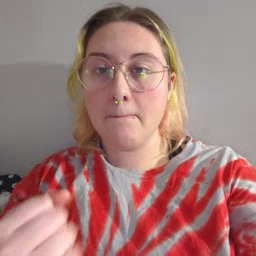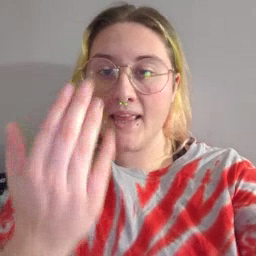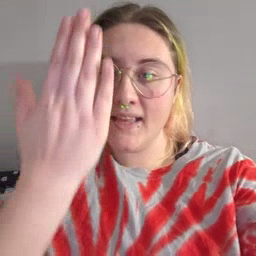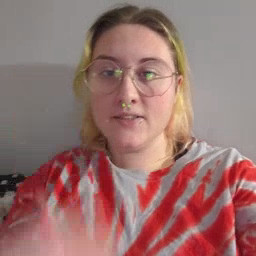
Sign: mitten